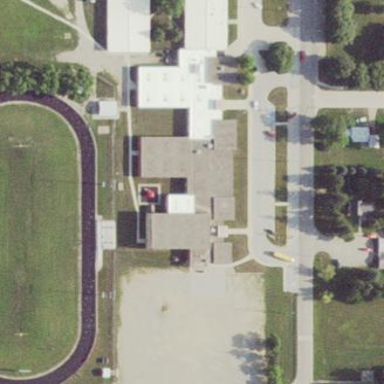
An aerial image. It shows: School building.